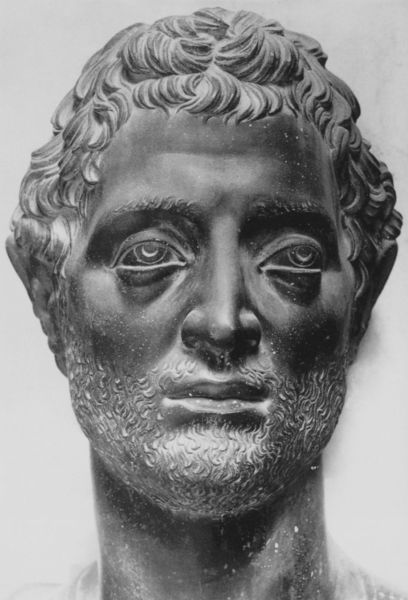
Titel: Tabernakel der Steinmetze, die vier gekrönten Heiligen (Santi Quattro Coronati)
Künstler: Nanni di Banco
Standort: Florenz, Orsanmichele (EU - I - Toskana)
Schlagwörter: dunkel, kopf, mann, weiß, grau, haar, hell, mund, nase, schwarz, stirn, blick, bart, jung, augen, falten, gesicht, mensch, stein, hals, porträt, figur, haare, person, augenbrauen, frontal, kinn, lippen, locken, ohren, traurig, skulptur, statue, wangen, ausdruck, detail, ernst, brauen, büste, pupillen, metall, bildhauerei, bronze, lider, foto, schwarzweiss, kurz, abwesend, jüngling, kraus, müde, bedrückt, lid, geritzt, krause haare, eingemeißelt, einzelstatuette, büstei